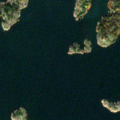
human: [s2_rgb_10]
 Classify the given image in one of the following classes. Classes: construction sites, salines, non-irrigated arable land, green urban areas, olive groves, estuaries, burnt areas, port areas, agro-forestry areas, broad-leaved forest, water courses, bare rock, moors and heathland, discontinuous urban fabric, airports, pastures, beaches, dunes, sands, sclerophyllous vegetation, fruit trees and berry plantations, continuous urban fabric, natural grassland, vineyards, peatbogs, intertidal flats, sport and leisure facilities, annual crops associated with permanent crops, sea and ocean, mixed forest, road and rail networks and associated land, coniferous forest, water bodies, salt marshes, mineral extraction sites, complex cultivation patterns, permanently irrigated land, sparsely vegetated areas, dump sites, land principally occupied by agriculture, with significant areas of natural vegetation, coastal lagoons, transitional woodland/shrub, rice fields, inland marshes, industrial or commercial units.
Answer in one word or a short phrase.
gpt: bare rock, sea and ocean